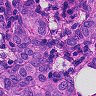
Metastatic tissue present: yes